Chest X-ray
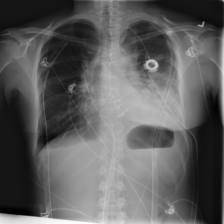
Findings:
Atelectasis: positive
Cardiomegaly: negative
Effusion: positive
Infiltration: negative
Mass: negative
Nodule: negative
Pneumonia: positive
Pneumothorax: negative
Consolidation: negative
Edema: negative
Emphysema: negative
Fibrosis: negative
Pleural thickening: negative
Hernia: negative